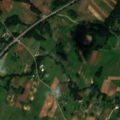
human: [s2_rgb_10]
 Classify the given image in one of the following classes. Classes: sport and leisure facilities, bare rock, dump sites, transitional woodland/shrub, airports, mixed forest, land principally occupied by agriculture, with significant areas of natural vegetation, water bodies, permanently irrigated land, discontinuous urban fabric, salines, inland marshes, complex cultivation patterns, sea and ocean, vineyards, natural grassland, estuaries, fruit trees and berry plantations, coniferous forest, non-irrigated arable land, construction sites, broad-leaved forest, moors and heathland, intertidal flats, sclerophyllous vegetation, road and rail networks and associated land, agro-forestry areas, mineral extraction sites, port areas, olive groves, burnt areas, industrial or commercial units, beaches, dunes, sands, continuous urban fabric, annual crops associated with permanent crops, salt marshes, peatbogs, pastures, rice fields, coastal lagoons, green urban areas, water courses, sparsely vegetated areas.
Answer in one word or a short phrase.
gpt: pastures, land principally occupied by agriculture, with significant areas of natural vegetation